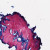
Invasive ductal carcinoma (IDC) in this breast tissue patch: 0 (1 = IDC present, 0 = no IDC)